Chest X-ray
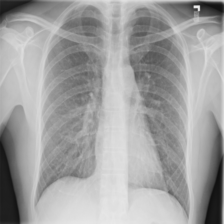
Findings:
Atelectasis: negative
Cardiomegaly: negative
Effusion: negative
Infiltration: negative
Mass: negative
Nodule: negative
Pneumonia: negative
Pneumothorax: negative
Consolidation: negative
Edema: negative
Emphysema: negative
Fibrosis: negative
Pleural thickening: negative
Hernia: negative